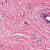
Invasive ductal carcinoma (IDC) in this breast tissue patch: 0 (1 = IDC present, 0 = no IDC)